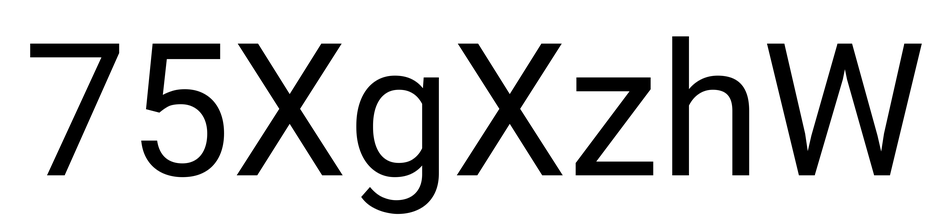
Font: Roboto_Regular